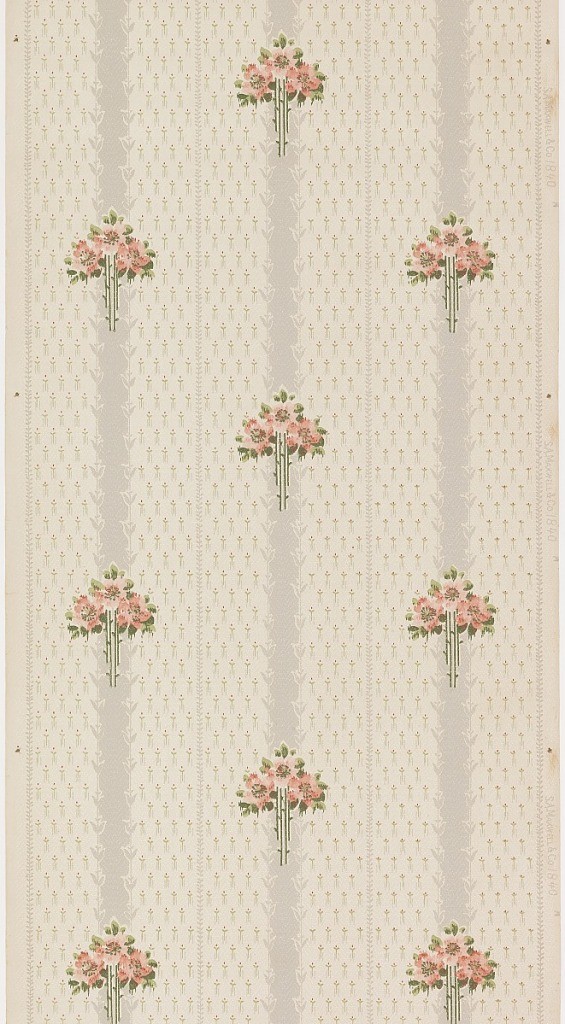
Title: Sidewall
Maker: S.A. Maxwell & Co.
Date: ca. 1915
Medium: Machine-printed paper
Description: Floral stripe, floral bouquet with pink flowers on gray stripe. Background fill of small floral motif. Printed on white ground.